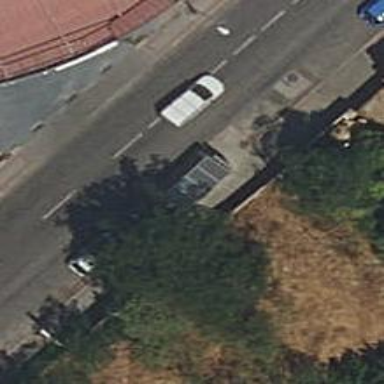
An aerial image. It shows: Bus stop with sheltered platform for public transport.